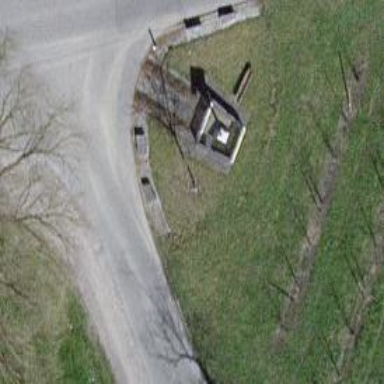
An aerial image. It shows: Historic wayside cross.